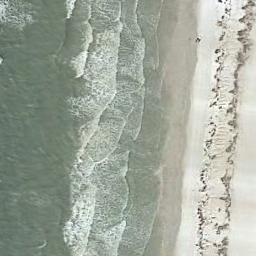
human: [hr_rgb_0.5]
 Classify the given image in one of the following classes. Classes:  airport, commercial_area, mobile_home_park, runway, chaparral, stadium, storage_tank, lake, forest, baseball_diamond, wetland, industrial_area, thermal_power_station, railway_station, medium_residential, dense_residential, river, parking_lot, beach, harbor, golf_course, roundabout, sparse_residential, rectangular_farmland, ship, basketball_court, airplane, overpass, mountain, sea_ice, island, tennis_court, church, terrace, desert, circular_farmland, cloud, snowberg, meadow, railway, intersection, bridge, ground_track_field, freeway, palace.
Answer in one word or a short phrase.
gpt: beach